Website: macys
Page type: payment
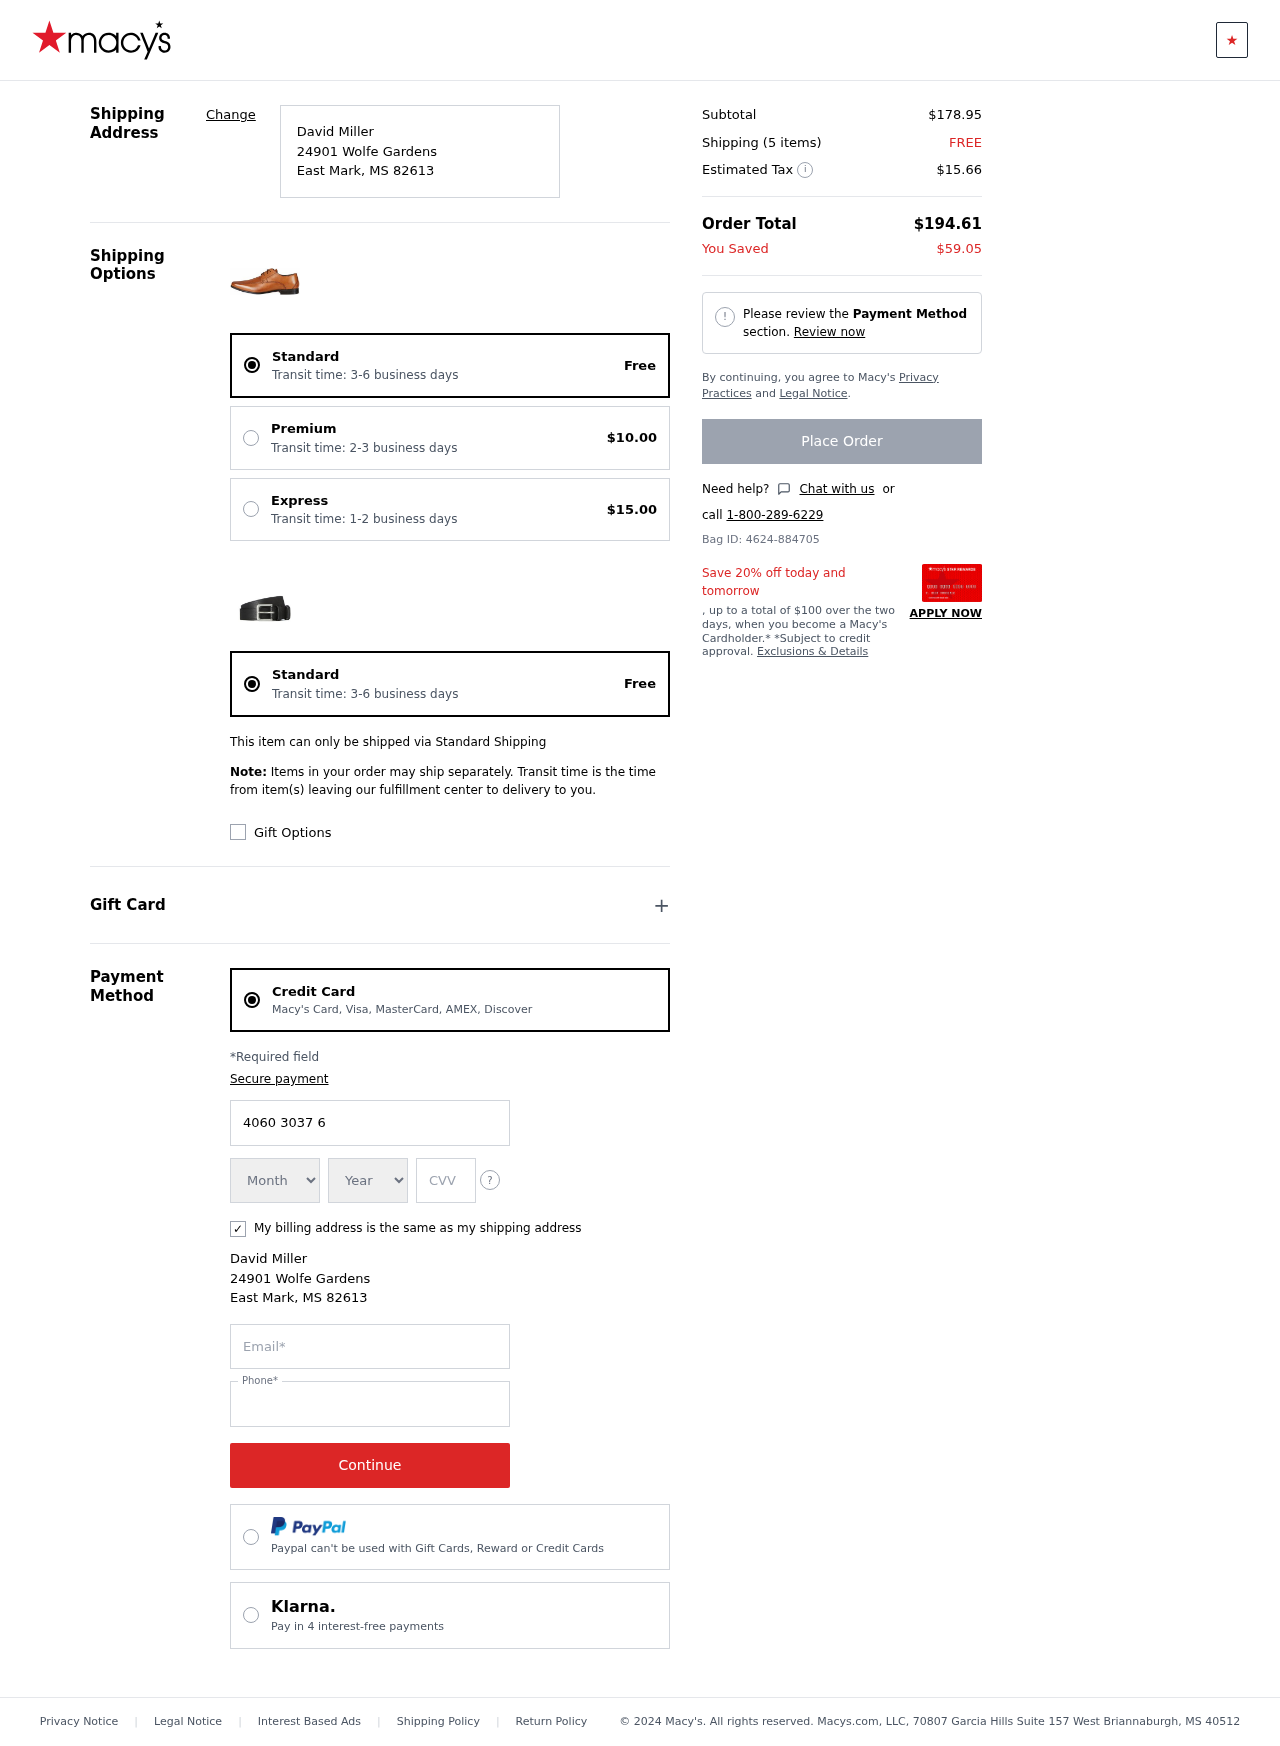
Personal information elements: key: PII_CARD_CVV
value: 718
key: PII_CARD_EXPIRY_MONTH
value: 11
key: PII_CARD_EXPIRY_YEAR
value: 28
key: PII_CARD_NUMBER
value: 4060 3037 6841 4192
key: PII_CITY
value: East Mark
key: PII_EMAIL
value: david.miller@gmail.com
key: PII_FULLNAME
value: David Miller
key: PII_PHONE
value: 3602159306
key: PII_POSTCODE
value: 82613
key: PII_STATE_ABBR
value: MS
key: PII_STREET
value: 24901 Wolfe Gardens
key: PII_FULLNAME2
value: David Miller
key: PII_CITY2
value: East Mark
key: PII_STATE_ABBR2
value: MS
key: PII_POSTCODE_FULL
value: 82613
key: PII_POSTCODE_NUMERIC
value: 82613
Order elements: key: ORDER_DELIVERY_DATE
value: Transit time: 3-6 business days
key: ORDER_SHIPPING_STANDARD
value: Free
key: ORDER_SHIPPING_PREMIUM
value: $10.00
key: ORDER_SHIPPING_EXPRESS
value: $15.00
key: ORDER_DELIVERY_DATE2
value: Transit time: 3-6 business days
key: ORDER_SHIPPING_STANDARD2
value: Free
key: ORDER_SUBTOTAL
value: $178.95
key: ORDER_NUM_ITEMS
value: Shipping (5 items)
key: ORDER_SHIPPING_COST
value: FREE
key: ORDER_TAX
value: $15.66
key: ORDER_TOTAL
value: $194.61
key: ORDER_SAVINGS
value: $59.05
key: ORDER_ID
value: Bag ID: 4624-884705